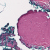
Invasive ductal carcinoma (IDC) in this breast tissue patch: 0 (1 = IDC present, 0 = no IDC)